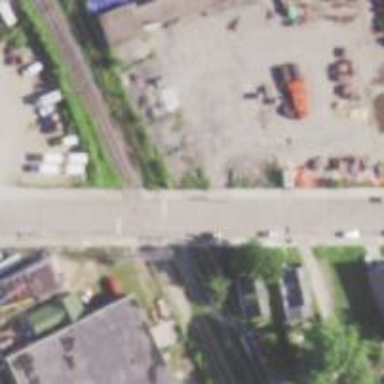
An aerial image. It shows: Railway crossing.